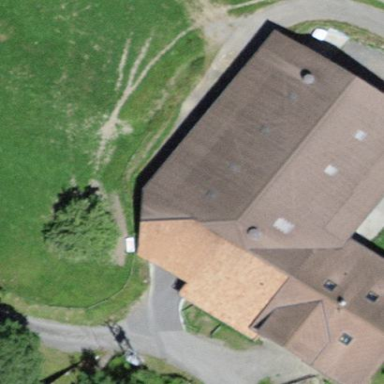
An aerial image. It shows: Rural barn.